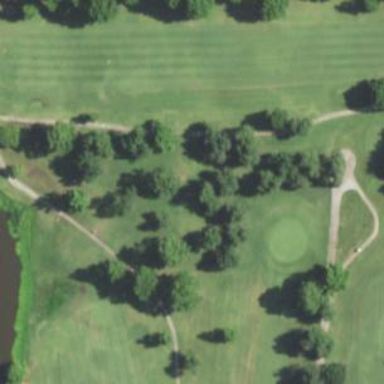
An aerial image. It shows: Pathway for golf carts.